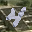
Label: 4